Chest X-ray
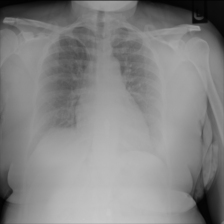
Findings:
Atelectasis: negative
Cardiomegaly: negative
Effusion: negative
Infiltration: negative
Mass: negative
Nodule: negative
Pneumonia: negative
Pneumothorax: negative
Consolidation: negative
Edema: negative
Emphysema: negative
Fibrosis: negative
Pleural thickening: negative
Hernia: negative